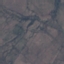
Land use / land cover class: HerbaceousVegetation